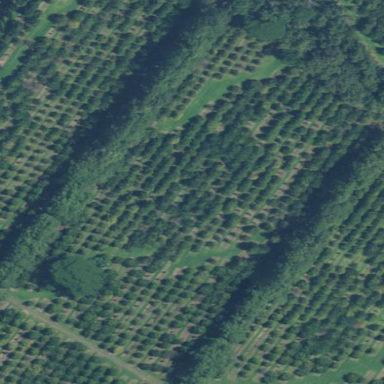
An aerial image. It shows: Orchard filled with macadamia trees.